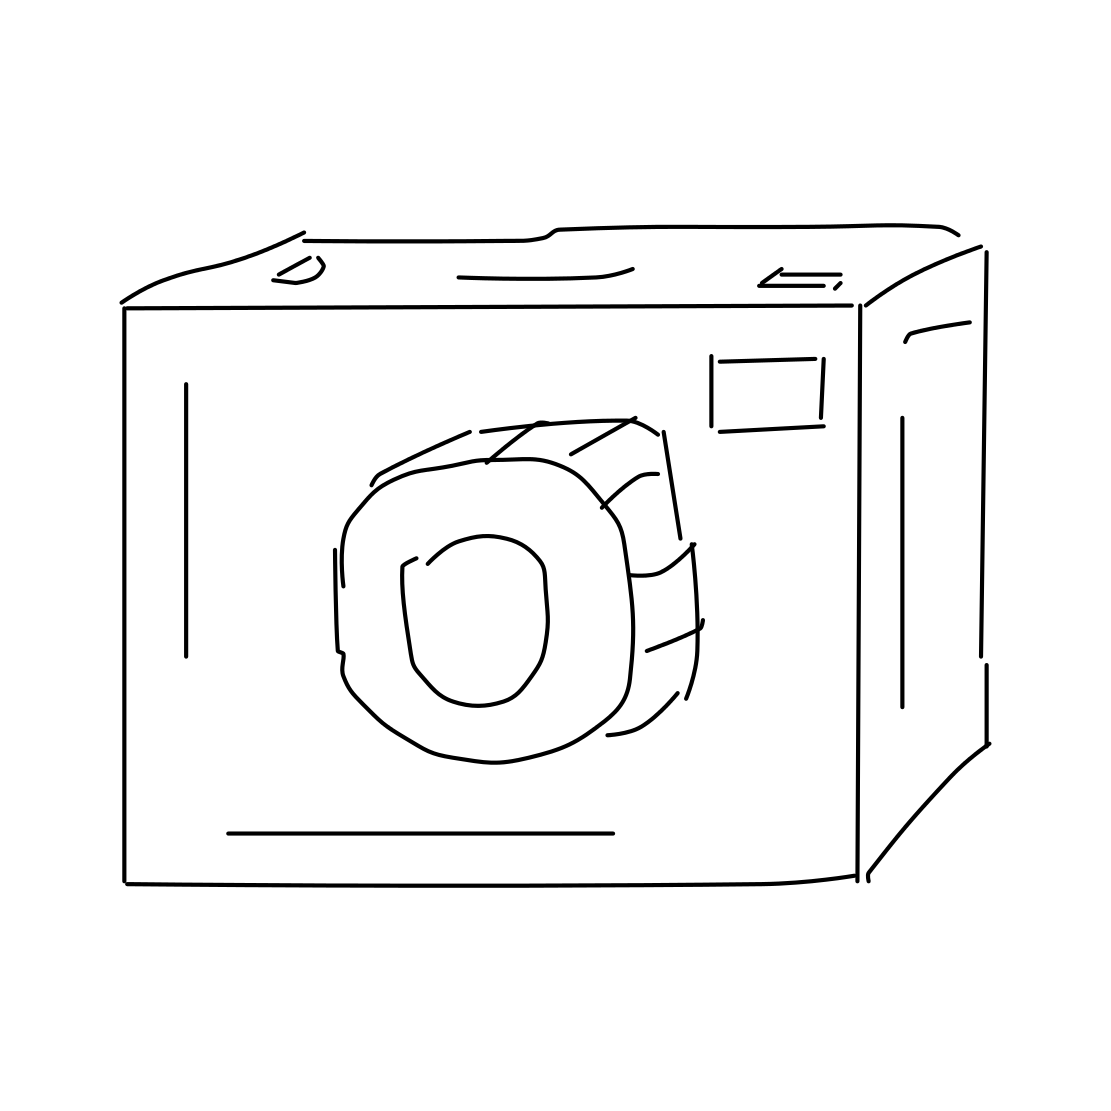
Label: camera